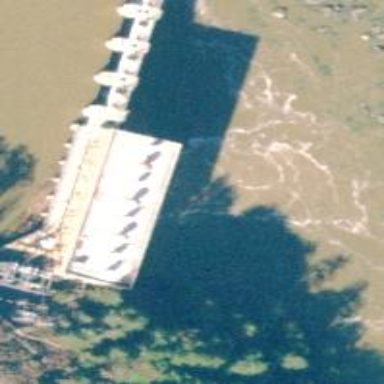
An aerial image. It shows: Hydro power generator utilizing water-storage as its method.